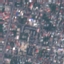
Land use / land cover class: Residential